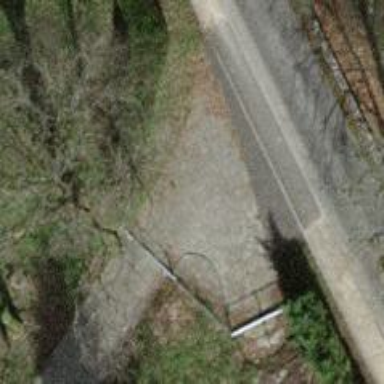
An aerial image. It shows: Gate.